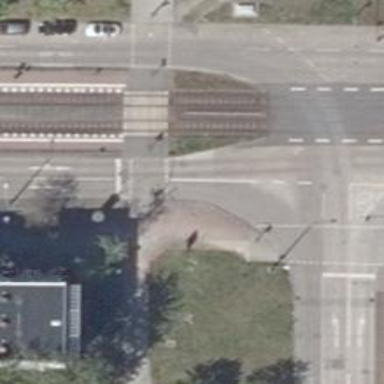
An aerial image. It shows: Platform for public transport with shelter. It serves trams and railways.